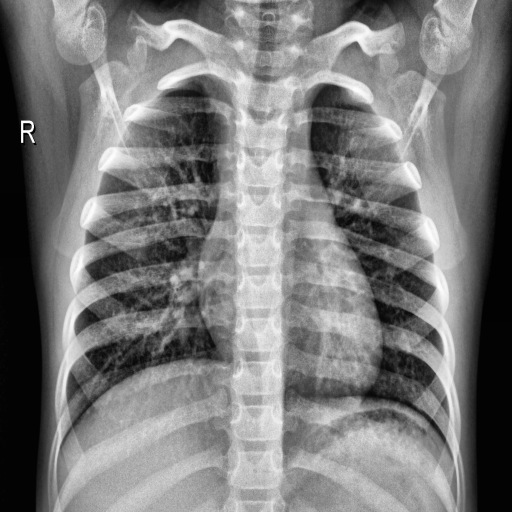
Finding: NORMAL